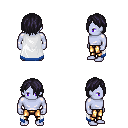
a pixel art fantasy rpg character, male body template, dark elf, purple skin, white trimmed cape, gold greaves, raven bangs hairstyle, four views (front, back, left, right), 2x2 character sprite sheet, small pixel art, hard edges, no anti-aliasing